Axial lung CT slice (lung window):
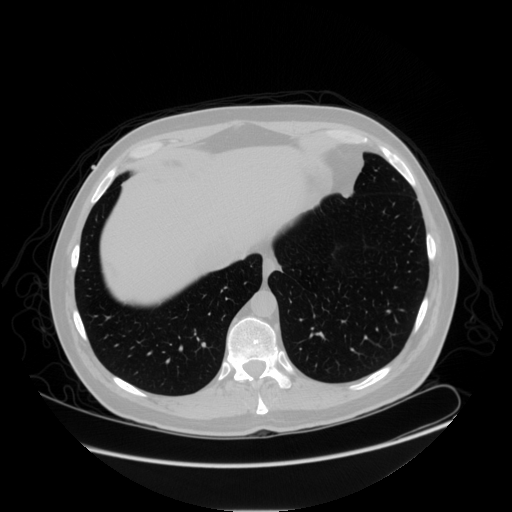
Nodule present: no